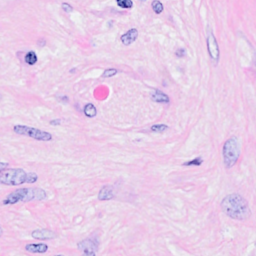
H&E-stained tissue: Breast